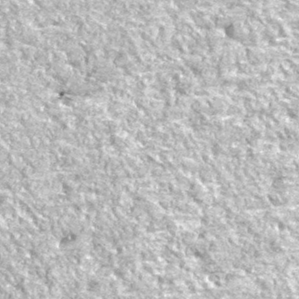
Label: frost